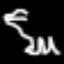
Label: frog